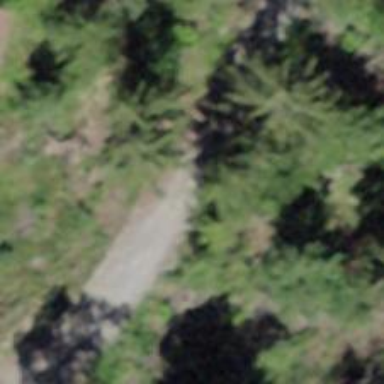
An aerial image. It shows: Gravel track with track type of grade3.